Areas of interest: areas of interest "Victory Return Plaza Mall"
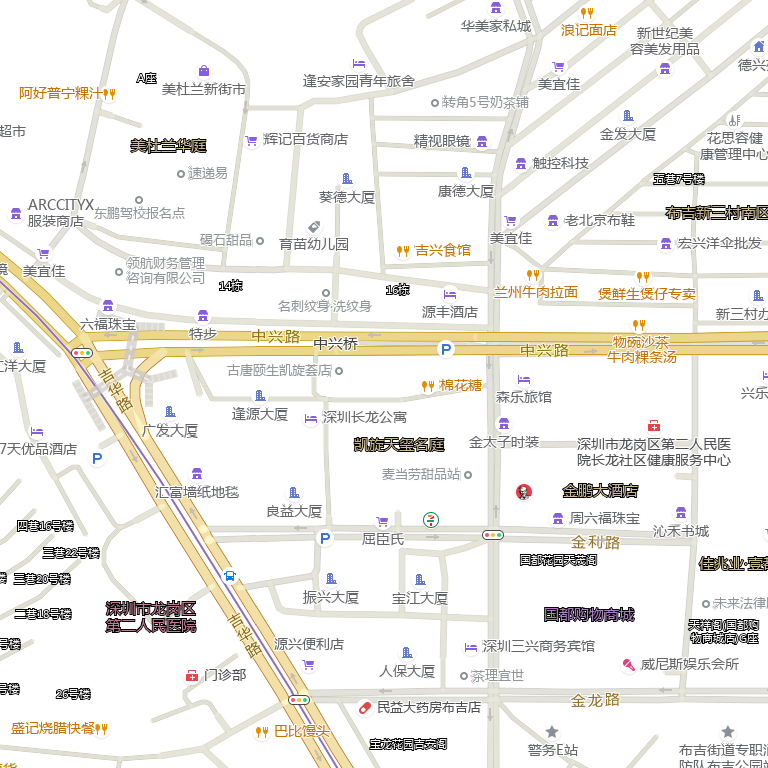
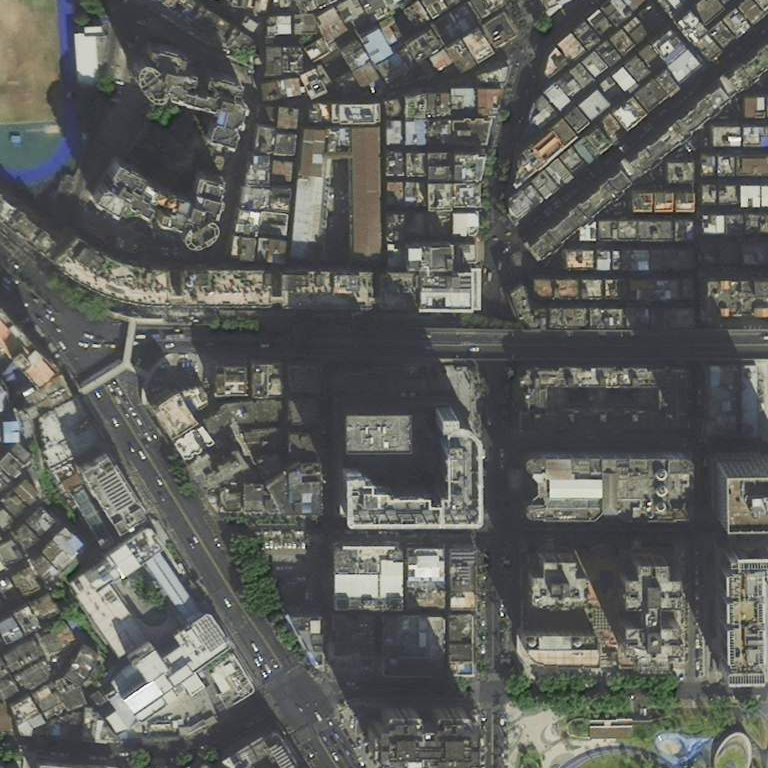